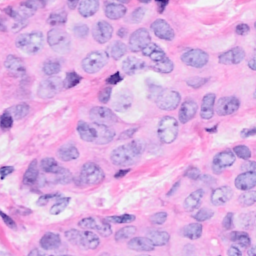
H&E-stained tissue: Breast